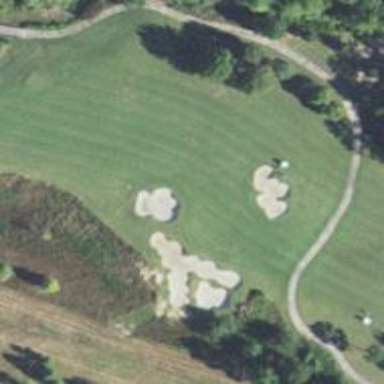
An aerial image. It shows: View of golf hole.